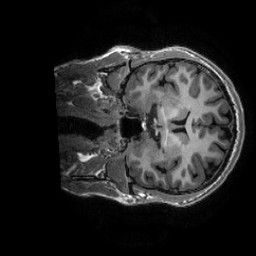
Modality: T1w
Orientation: coronal
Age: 26
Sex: male
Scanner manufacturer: ge
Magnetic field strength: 3 T
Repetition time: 0.0073 s
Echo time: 0.003 s